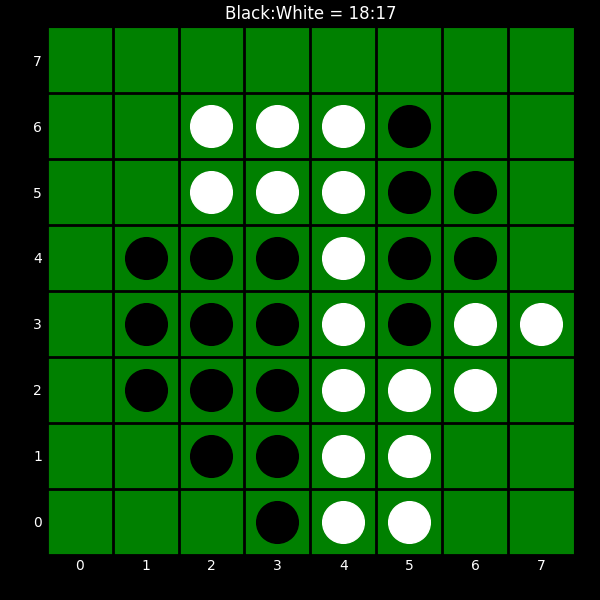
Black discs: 18
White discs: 17